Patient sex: F
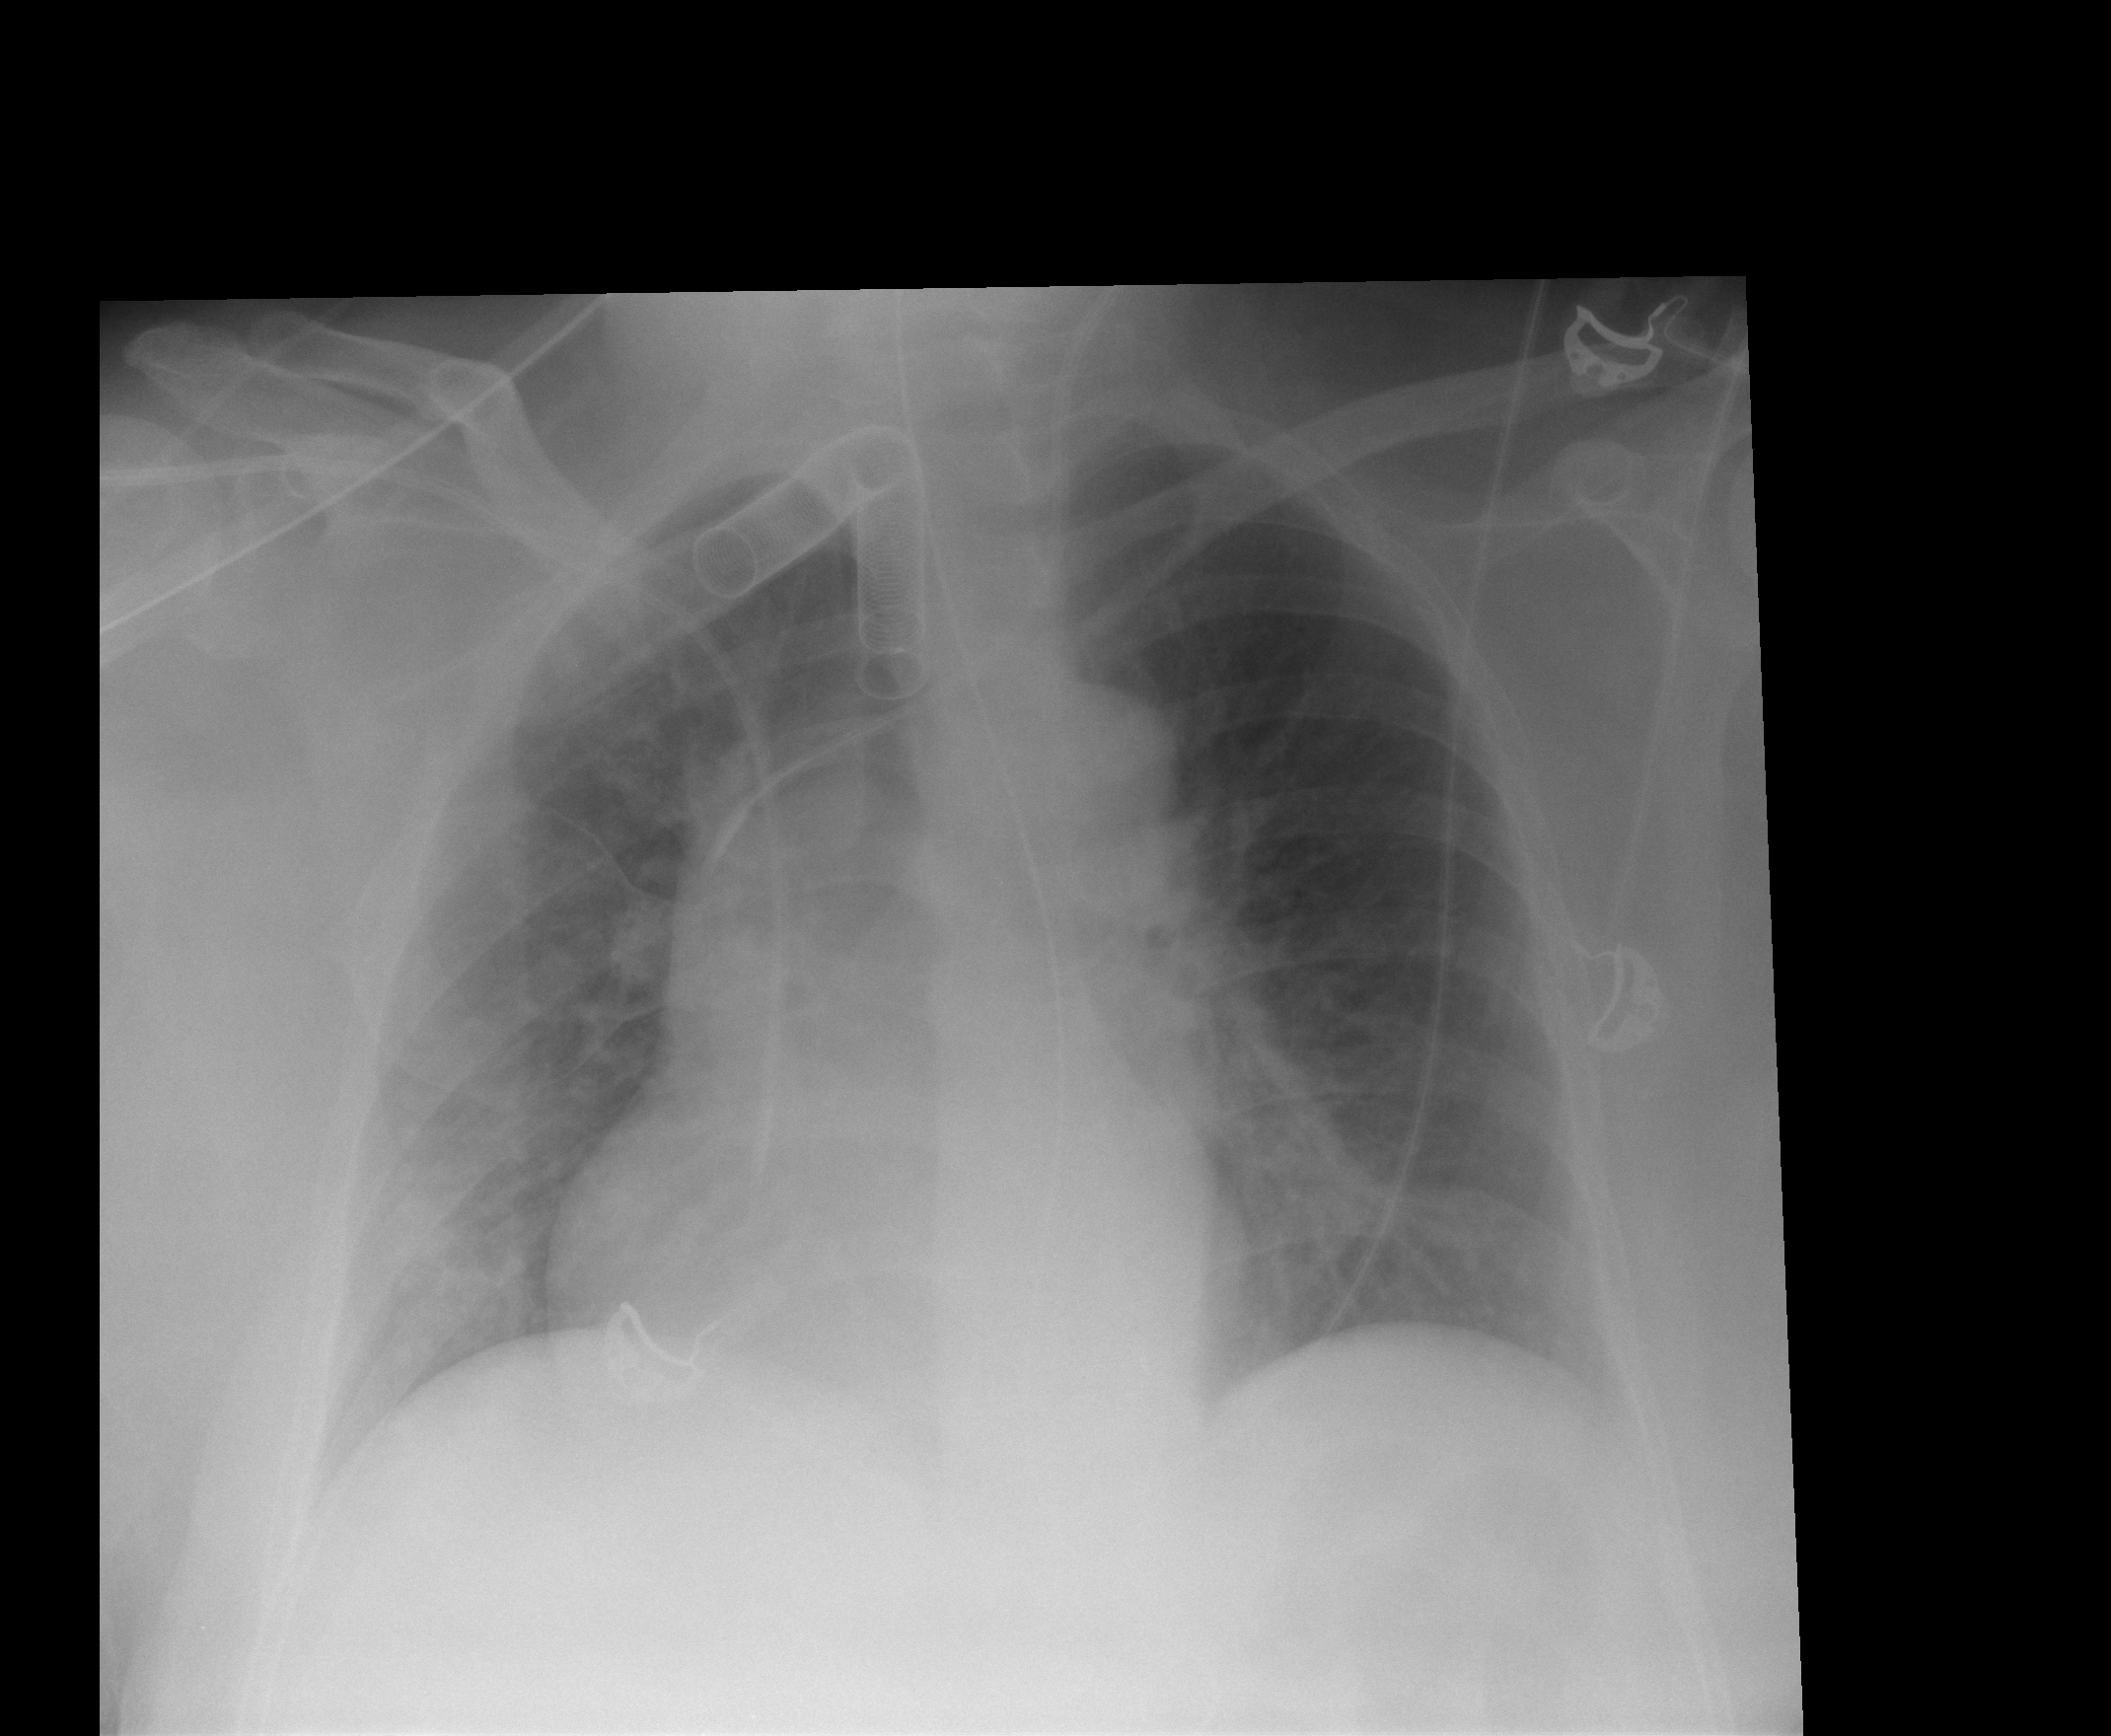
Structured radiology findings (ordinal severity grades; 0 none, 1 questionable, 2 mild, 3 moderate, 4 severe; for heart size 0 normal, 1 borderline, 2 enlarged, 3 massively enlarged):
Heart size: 0
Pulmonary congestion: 0
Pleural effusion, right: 0
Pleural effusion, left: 0
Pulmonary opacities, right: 0
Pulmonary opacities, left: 2
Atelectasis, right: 0
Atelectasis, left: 0